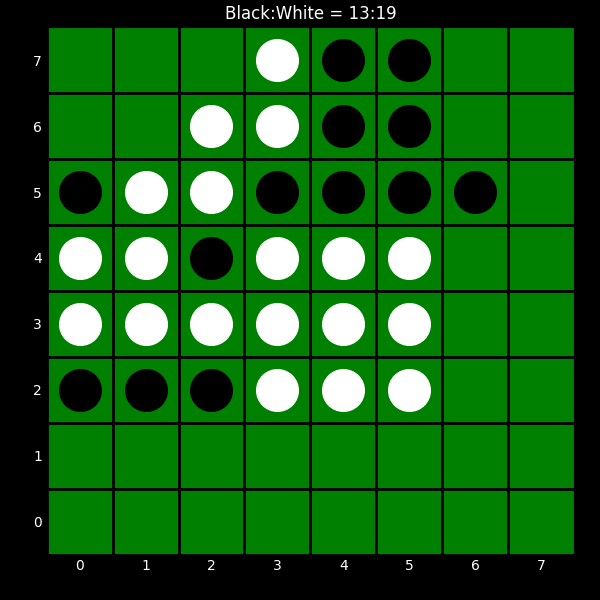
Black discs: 13
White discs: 19